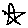
Label: star